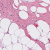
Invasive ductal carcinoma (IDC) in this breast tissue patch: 0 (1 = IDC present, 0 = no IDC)